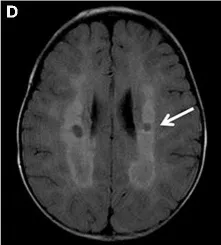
Brain MRI. FLAIR images cavitations in FLAIR sections. Arrows).
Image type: radiology (mri)